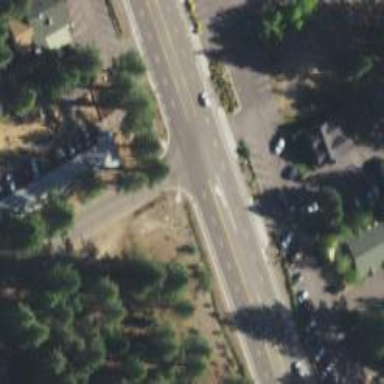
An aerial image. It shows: Unmarked road crossing.